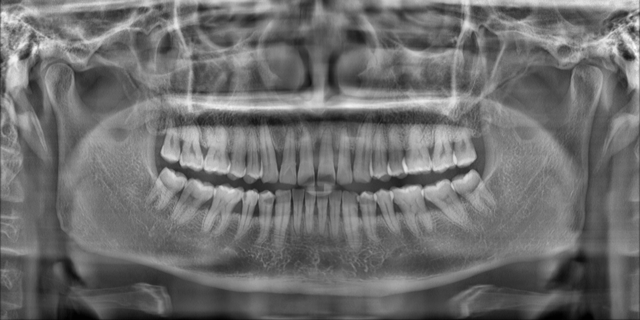
adult